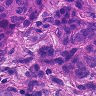
Metastatic tissue present: yes